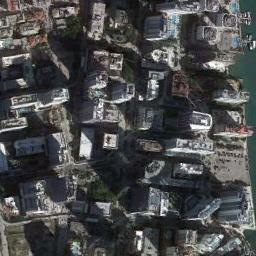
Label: commercial_area